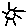
Label: sun